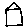
Label: house